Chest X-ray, PA view. Patient: 48 years old, sex F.
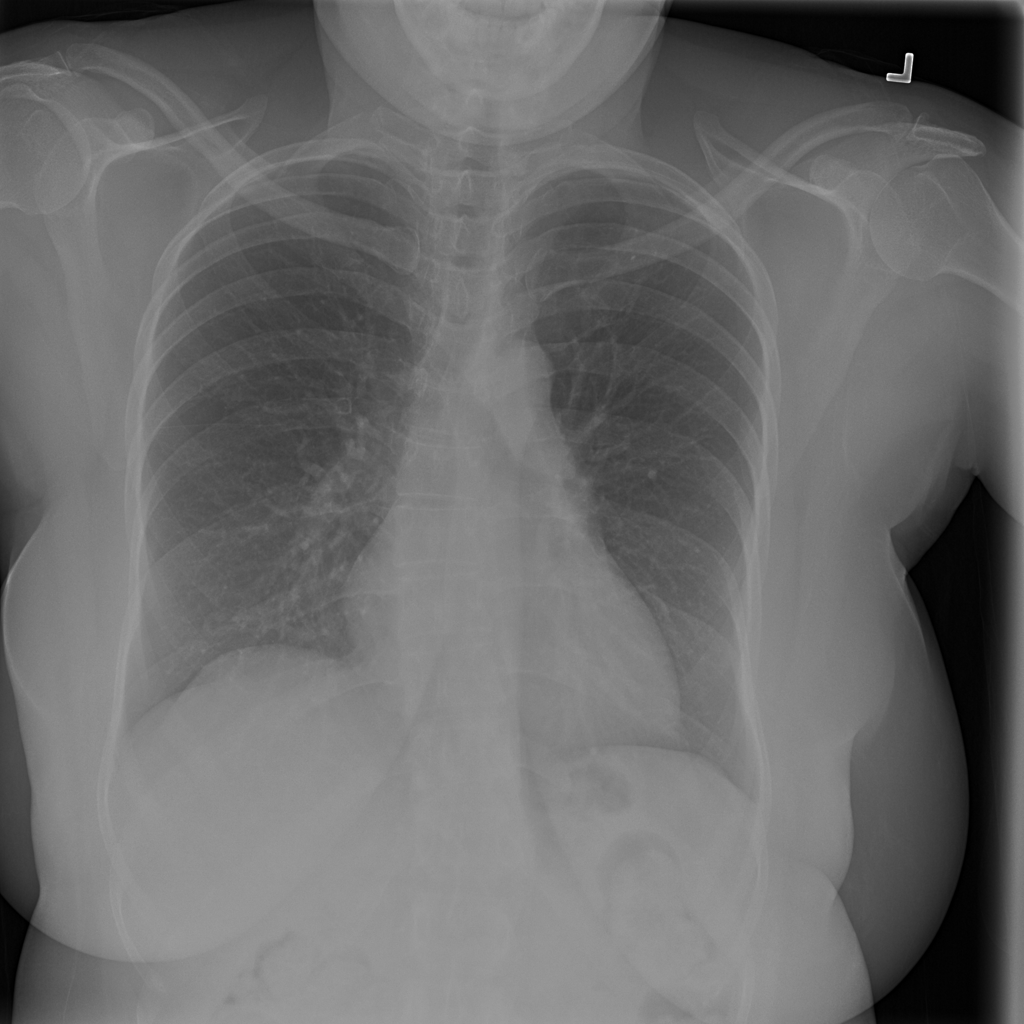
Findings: No Finding